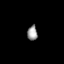
Tissue: skin
Cell type: Epithelial cells
Senescence score: 0.139
Nuclear area (px): 147
Mean DAPI intensity: 152.735